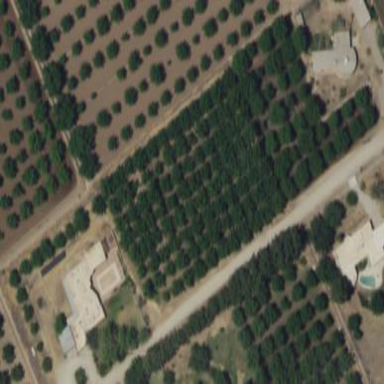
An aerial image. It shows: Orchard.